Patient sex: F
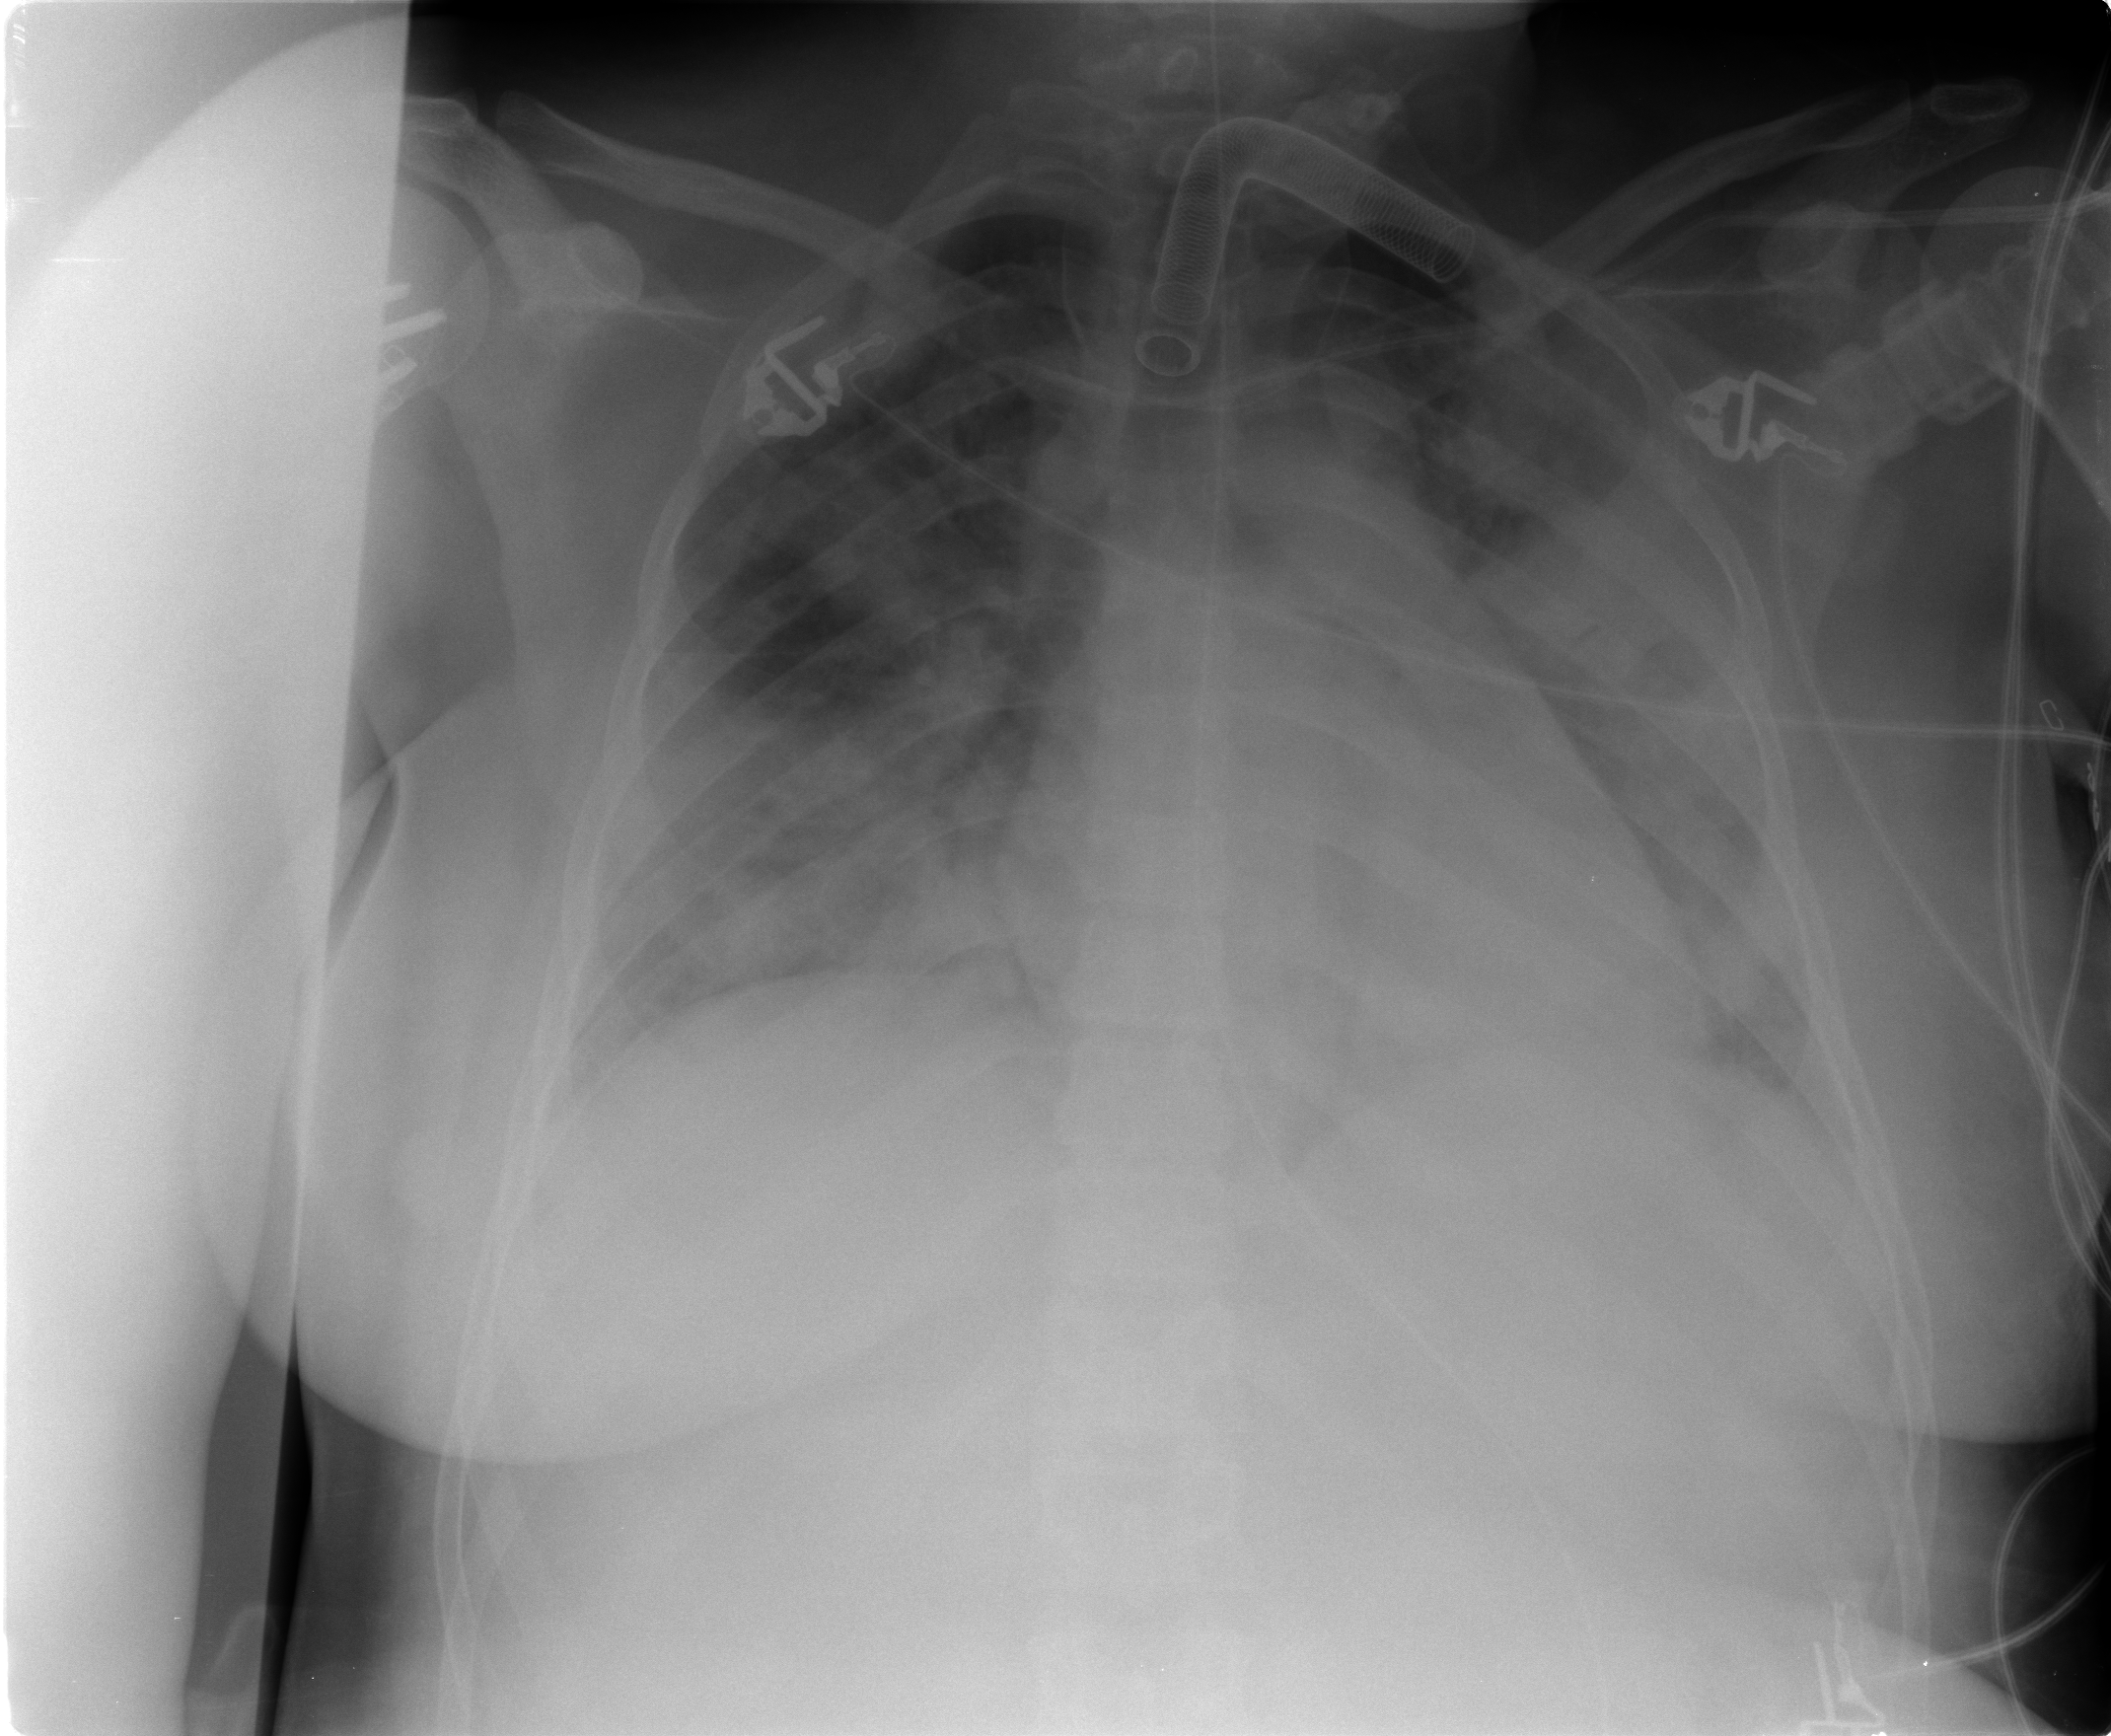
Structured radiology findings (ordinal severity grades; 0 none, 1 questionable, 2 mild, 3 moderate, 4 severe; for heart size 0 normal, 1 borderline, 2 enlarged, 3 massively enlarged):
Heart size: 0
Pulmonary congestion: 0
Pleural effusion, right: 2
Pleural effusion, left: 3
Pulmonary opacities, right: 3
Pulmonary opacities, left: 4
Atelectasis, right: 3
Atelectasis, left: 4